Interaction volume radius: 5 \u00c5
Interaction volume height: 20 \u00c5
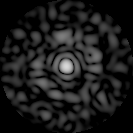
Disorder parameter: 0.7887